Question: '''
import gpdraw.*;
public class Y2K {
// Attributes
SketchPad pad;
DrawingTool pen;
// Constructor
public Y2K() {
pad = new SketchPad(600, 600, 50);
pen = new DrawingTool(pad);
// Back the pen up so the Y is drawn in the middle of the screen
pen.up();
pen.setDirection(270);
pen.forward(150);
pen.down();
pen.setDirection(90);
}
public void drawY(int level, double length) {
// Base case: Draw an Y
if (level == 0) {
//pen.setDirection(90);
pen.forward(length);
pen.turnRight(60);
pen.forward(length);
pen.backward(length);
pen.turnLeft(120);
pen.forward(length);
pen.backward(length);
}
// Recursive case: Draw an L at each midpoint
// of the current L's segments
else {
//Drawing the bottom "leg" of our Y shape
pen.forward(length / 2);
double xpos1 = pen.getXPos();
double ypos1 = pen.getYPos();
double direction1 = pen.getDirection();
pen.turnRight(90);
drawY(level - 1, length / 2.0);
pen.up();
pen.move(xpos1, ypos1);
pen.setDirection(direction1);
pen.down();
pen.forward(length / 2);
double xpos2 = pen.getXPos();
double ypos2 = pen.getYPos();
double direction2 = pen.getDirection();
//Drawing upper Right Leg
pen.turnRight(60);
pen.forward(length / 2); //going to the midpoint
double xpos3 = pen.getXPos();
double ypos3 = pen.getYPos();
double direction3 = pen.getDirection();
pen.turnLeft(90);
drawY(level - 1, length / 2.0);
pen.up();
pen.move(xpos3, ypos3);
pen.setDirection(direction3);
pen.down();
pen.forward(length / 2);
//drawing upper left leg
pen.up();
pen.move(xpos1, ypos1);
pen.setDirection(direction1);
pen.down();
pen.forward(length / 2);
pen.turnLeft(60);
pen.forward(length / 2);
double xpos4 = pen.getXPos();
double ypos4 = pen.getYPos();
double direction4 = pen.getDirection();
pen.turnLeft(90);
drawY(level - 1, length / 2.0);
pen.up();
pen.move(xpos4, ypos4);
pen.setDirection(direction4);
pen.down();
pen.forward(length / 2);
pen.forward(length / 2);
}
}
public static void main(String[] args) {
Y2K fractal = new Y2K();
// Draw Y with given level and side length
fractal.drawY(8, 200);
}
}
'''
output:
one certain leg of the triangle is too long, and that makes the output slightly off. maybe its because the code went (length/2) too far? lets debug this.
otherwise it is completely fine, the recursion is great, and its exactly what i wanted to do

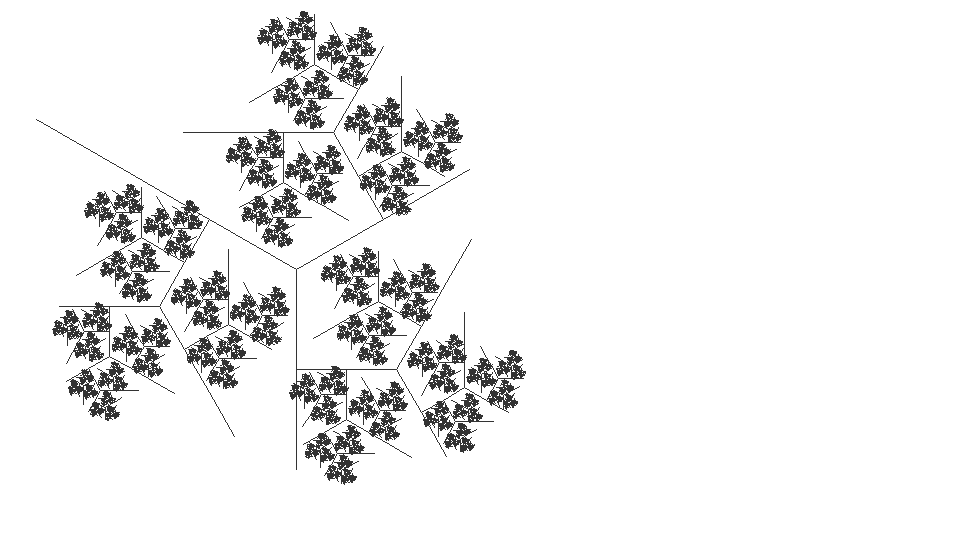
Answer: As you're constantly drawing Y's, I'd recommend you create a method that draws a Y given certain parameters (e.g. length, angle of separation between the two branches of the Y, rotation, etc.). This will make your code much more readable and easier to understand.
As for moving to the center, just think of the Y on a coordinate plane. Based upon the rotation of the Y, and its starting point you can calculate the center point.

Just break it up into its x and y components.

Given this information, we can solve for and for .
'''
a = length * sin(th)
b = length * cos(th)
'''
Then add this to your x and y to calculate the center point of the Y.
As for keeping the constant length, you know the level. At the first level, level == 1. But the length of this next level should be length * (2^level). In this case, length/2 (as length would be -1).
In pseudo code terms:
'''
public void drawY(int level, double length)
{
//Drawing the bottom "leg" of our Y shape
Move Forward length/2
Save our position
Save our direction
Turn to the right 90 degrees
Recursion (call drawY())
revert to original location
revert to original direction
move forward length/2 (to go to center point of Y)
save our new position
save our new direction
//Drawing upper Right Leg
Turn 60 to the right
Move Forward length/2 //going to the midpoint
save our new position (don't forget the center point)
save our new direction (don't forget the center point direction)
Turn 90 to the left
Recursion (call drawY())
return to our saved position (not center one)
return to our saved direction (not center one)
move forward length/2
//drawing upper left leg
return to center point
return to center direction
turn left 60
move forward length/2
save position (you can overwrite the center one now
save direction (you can overwrite)
turn left 90
Recursion (call drawY())
return to position
return to direction
move forward length/2
}
'''